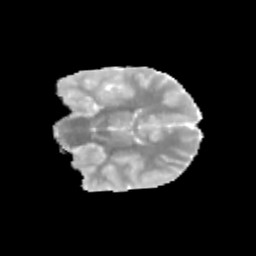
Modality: MD
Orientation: coronal
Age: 9
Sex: male
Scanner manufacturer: siemens
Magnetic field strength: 3 T
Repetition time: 3.8 s
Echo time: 0.07 s